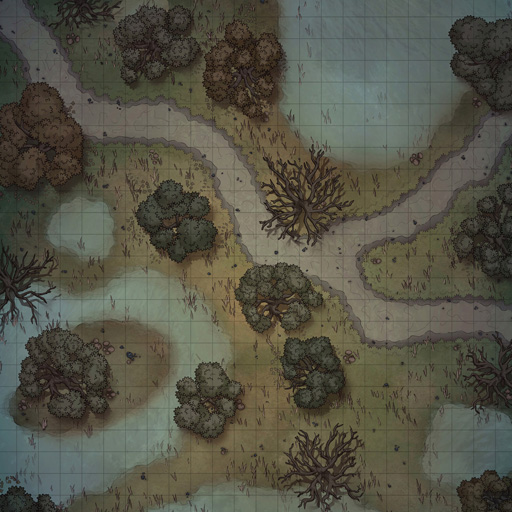
A D&D Grid Map swamp roads lakes (Swamp Path Map)